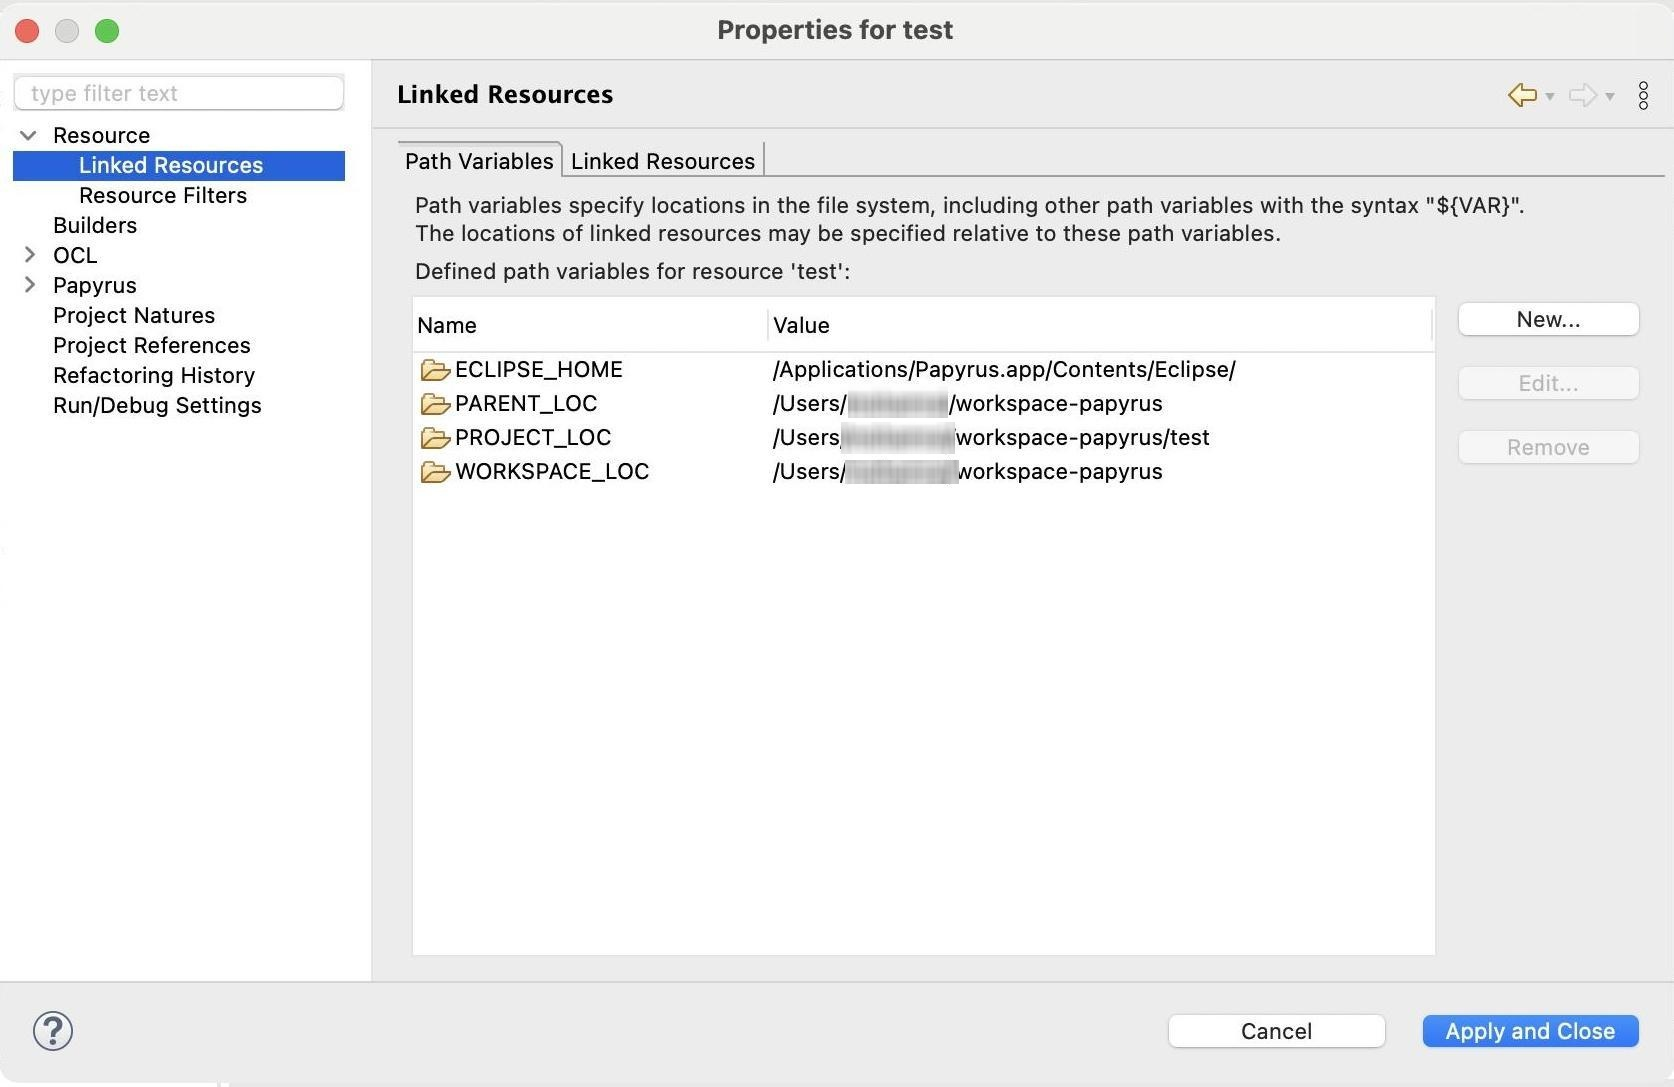
Accessibility tree:
{"name": "Properties_for_test", "role": "AXWindow", "description": null, "role_description": "standard window", "value": null, "position": "370.00;136.00", "size": "838;540", "children": [{"name": "Apply_and_Close", "role": "AXButton", "description": null, "role_description": "button", "value": null, "position": "706.00;502.00", "size": "120;27", "children": []}, {"name": "Cancel", "role": "AXButton", "description": null, "role_description": "button", "value": null, "position": "579.00;502.00", "size": "120;27", "children": []}, {"name": null, "role": "AXToolbar", "description": null, "role_description": "toolbar", "value": null, "position": "12.00;500.00", "size": "30;30", "children": [{"name": "Help", "role": "AXCheckBox", "description": null, "role_description": "checkbox", "value": 0, "position": "12.00;500.00", "size": "30;30", "children": []}]}, {"name": null, "role": "AXScrollArea", "description": null, "role_description": "scroll area", "value": null, "position": "199.00;69.00", "size": "634;415", "children": [{"name": "Path_Variables", "role": "AXTabGroup", "description": "", "role_description": "tab group", "value": "{\n    \"name\": \"Path_Variables\",\n    \"role\": \"AXRadioButton\",\n    \"description\": \"\",\n    \"role_description\": \"tab\",\n    \"value\": true,\n    \"position\": \"199.00;69.00\",\n    \"size\": \"83;17\",\n    \"children\": []\n}", "position": "199.00;69.00", "size": "634;415", "children": [{"name": "Path_Variables", "role": "AXRadioButton", "description": "", "role_description": "tab", "value": true, "position": "199.00;69.00", "size": "83;17", "children": []}, {"name": "Linked_Resources", "role": "AXRadioButton", "description": "", "role_description": "tab", "value": false, "position": "282.00;69.00", "size": "101;17", "children": []}]}]}, {"name": null, "role": "AXToolbar", "description": "", "role_description": "toolbar", "value": null, "position": "751.00;35.00", "size": "82;22", "children": [{"name": "Back_to_Resource", "role": "AXMenuButton", "description": null, "role_description": "menu button", "value": null, "position": "751.00;35.00", "size": "22;22", "children": []}, {"name": "Forward", "role": "AXMenuButton", "description": null, "role_description": "menu button", "value": null, "position": "781.00;35.00", "size": "22;22", "children": []}, {"name": "Additional_Dialog_Actions", "role": "AXButton", "description": null, "role_description": "button", "value": null, "position": "811.00;35.00", "size": "22;22", "children": []}]}, {"name": null, "role": "AXStaticText", "description": "", "role_description": "text", "value": "Linked Resources", "position": "196.00;35.00", "size": "548;21", "children": []}, {"name": null, "role": "AXSplitter", "description": null, "role_description": "splitter", "value": 180, "position": "180.00;28.00", "size": "5;461", "children": []}, {"name": null, "role": "AXScrollArea", "description": null, "role_description": "scroll area", "value": null, "position": "7.00;59.00", "size": "166;430", "children": [{"name": null, "role": "AXOutline", "description": null, "role_description": "outline", "value": null, "position": "7.00;59.00", "size": "166;430", "children": [{"name": null, "role": "AXRow", "description": null, "role_description": "outline row", "value": null, "position": "7.00;59.00", "size": "166;15", "children": [{"name": null, "role": "AXGroup", "description": null, "role_description": "group", "value": null, "position": "7.00;59.00", "size": "126;15", "children": [{"name": null, "role": "AXDisclosureTriangle", "description": null, "role_description": "disclosure triangle", "value": 1, "position": "9.00;59.00", "size": "12;14", "children": []}, {"name": null, "role": "AXStaticText", "description": null, "role_description": "text", "value": "Resource", "position": "25.00;59.00", "size": "107;14", "children": []}]}]}, {"name": null, "role": "AXRow", "description": null, "role_description": "outline row", "value": null, "position": "7.00;74.00", "size": "166;15", "children": [{"name": null, "role": "AXStaticText", "description": null, "role_description": "text", "value": "Linked Resources", "position": "38.00;74.00", "size": "94;14", "children": []}]}, {"name": null, "role": "AXRow", "description": null, "role_description": "outline row", "value": null, "position": "7.00;89.00", "size": "166;15", "children": [{"name": null, "role": "AXStaticText", "description": null, "role_description": "text", "value": "Resource Filters", "position": "38.00;89.00", "size": "94;14", "children": []}]}, {"name": null, "role": "AXRow", "description": null, "role_description": "outline row", "value": null, "position": "7.00;104.00", "size": "166;15", "children": [{"name": null, "role": "AXStaticText", "description": null, "role_description": "text", "value": "Builders", "position": "25.00;104.00", "size": "107;14", "children": []}]}, {"name": null, "role": "AXRow", "description": null, "role_description": "outline row", "value": null, "position": "7.00;119.00", "size": "166;15", "children": [{"name": null, "role": "AXGroup", "description": null, "role_description": "group", "value": null, "position": "7.00;119.00", "size": "126;15", "children": [{"name": null, "role": "AXDisclosureTriangle", "description": null, "role_description": "disclosure triangle", "value": 0, "position": "9.00;119.00", "size": "12;14", "children": []}, {"name": null, "role": "AXStaticText", "description": null, "role_description": "text", "value": "OCL", "position": "25.00;119.00", "size": "107;14", "children": []}]}]}, {"name": null, "role": "AXRow", "description": null, "role_description": "outline row", "value": null, "position": "7.00;134.00", "size": "166;15", "children": [{"name": null, "role": "AXGroup", "description": null, "role_description": "group", "value": null, "position": "7.00;134.00", "size": "126;15", "children": [{"name": null, "role": "AXDisclosureTriangle", "description": null, "role_description": "disclosure triangle", "value": 0, "position": "9.00;134.00", "size": "12;14", "children": []}, {"name": null, "role": "AXStaticText", "description": null, "role_description": "text", "value": "Papyrus", "position": "25.00;134.00", "size": "107;14", "children": []}]}]}, {"name": null, "role": "AXRow", "description": null, "role_description": "outline row", "value": null, "position": "7.00;149.00", "size": "166;15", "children": [{"name": null, "role": "AXStaticText", "description": null, "role_description": "text", "value": "Project Natures", "position": "25.00;149.00", "size": "107;14", "children": []}]}, {"name": null, "role": "AXRow", "description": null, "role_description": "outline row", "value": null, "position": "7.00;164.00", "size": "166;15", "children": [{"name": null, "role": "AXStaticText", "description": null, "role_description": "text", "value": "Project References", "position": "25.00;164.00", "size": "107;14", "children": []}]}, {"name": null, "role": "AXRow", "description": null, "role_description": "outline row", "value": null, "position": "7.00;179.00", "size": "166;15", "children": [{"name": null, "role": "AXStaticText", "description": null, "role_description": "text", "value": "Refactoring History", "position": "25.00;179.00", "size": "107;14", "children": []}]}, {"name": null, "role": "AXRow", "description": null, "role_description": "outline row", "value": null, "position": "7.00;194.00", "size": "166;15", "children": [{"name": null, "role": "AXStaticText", "description": null, "role_description": "text", "value": "Run/Debug Settings", "position": "25.00;194.00", "size": "107;14", "children": []}]}, {"name": null, "role": "AXColumn", "description": null, "role_description": "column", "value": null, "position": "7.00;59.00", "size": "126;430", "children": []}]}]}, {"name": "type_filter_text", "role": "AXTextField", "description": null, "role_description": "search text field", "value": "", "position": "7.00;35.00", "size": "166;19", "children": []}, {"name": null, "role": "AXButton", "description": null, "role_description": "close button", "value": null, "position": "7.00;6.00", "size": "14;16", "children": []}, {"name": null, "role": "AXButton", "description": null, "role_description": "zoom button", "value": null, "position": "47.00;6.00", "size": "14;16", "children": [{"name": null, "role": "AXGroup", "description": null, "role_description": "group", "value": null, "position": "47.00;6.00", "size": "14;16", "children": [{"name": null, "role": "AXGroup", "description": null, "role_description": "group", "value": null, "position": "47.00;6.00", "size": "14;16", "children": []}]}]}, {"name": null, "role": "AXButton", "description": null, "role_description": "minimize button", "value": null, "position": "27.00;6.00", "size": "14;16", "children": []}, {"name": null, "role": "AXStaticText", "description": null, "role_description": "text", "value": "Properties for test", "position": "357.00;5.00", "size": "123;16", "children": []}]}